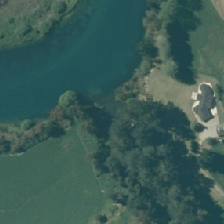
Land cover: herbaceous_freshwater_vege